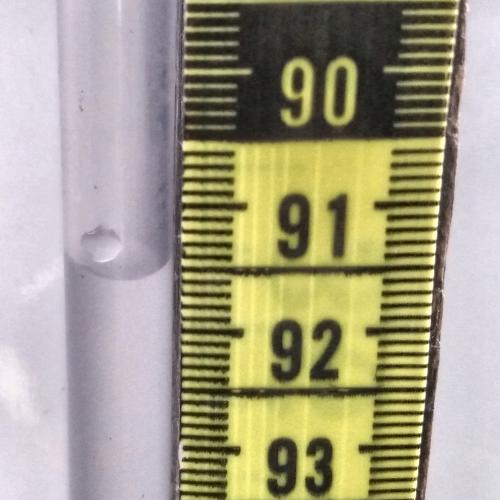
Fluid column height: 91.6 cm